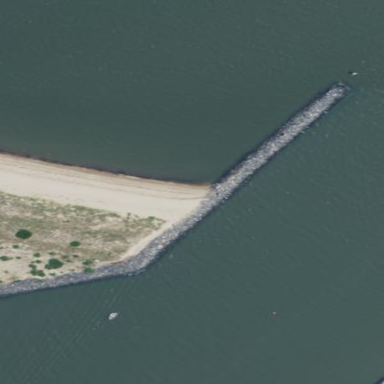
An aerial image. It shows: Breakwater made of rock.